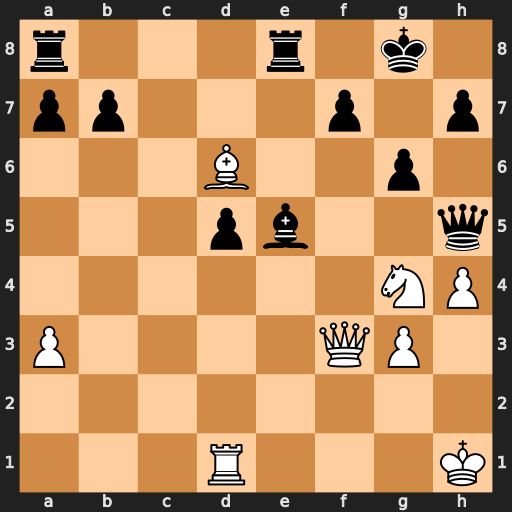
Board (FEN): r3r1k1/pp3p1p/3B2p1/3pb2q/6NP/P4QP1/8/3R3K
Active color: w
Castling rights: -
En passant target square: -
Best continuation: Bxe5 Qxg4 Qxg4